Question: I have a problem with padding in HTML5. I'm using this code:
'''
input[type="password"] {
border: 1px solid #CECECE;
border-radius: 0 0 3px 3px;
padding: 7px;
font-size: 1em;
outline: none;
width: 100%;
margin: 0px;}
'''
I use inputs in div, which has padding 10px.
And when I'm testing code the width of input is not right, look at this pic:
How to solve this problem? I want to have padding 10px in any window size.

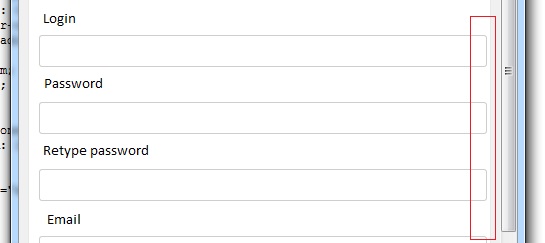
Answer: Add this CSS :
'''
input {
-moz-box-sizing:border-box;
-webkit-box-sizing: border-box;
box-sizing:border-box;
}
'''
This property will include padding and border to the width/height of inputs so they won't overflow anymore.